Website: walmart
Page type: account-selection
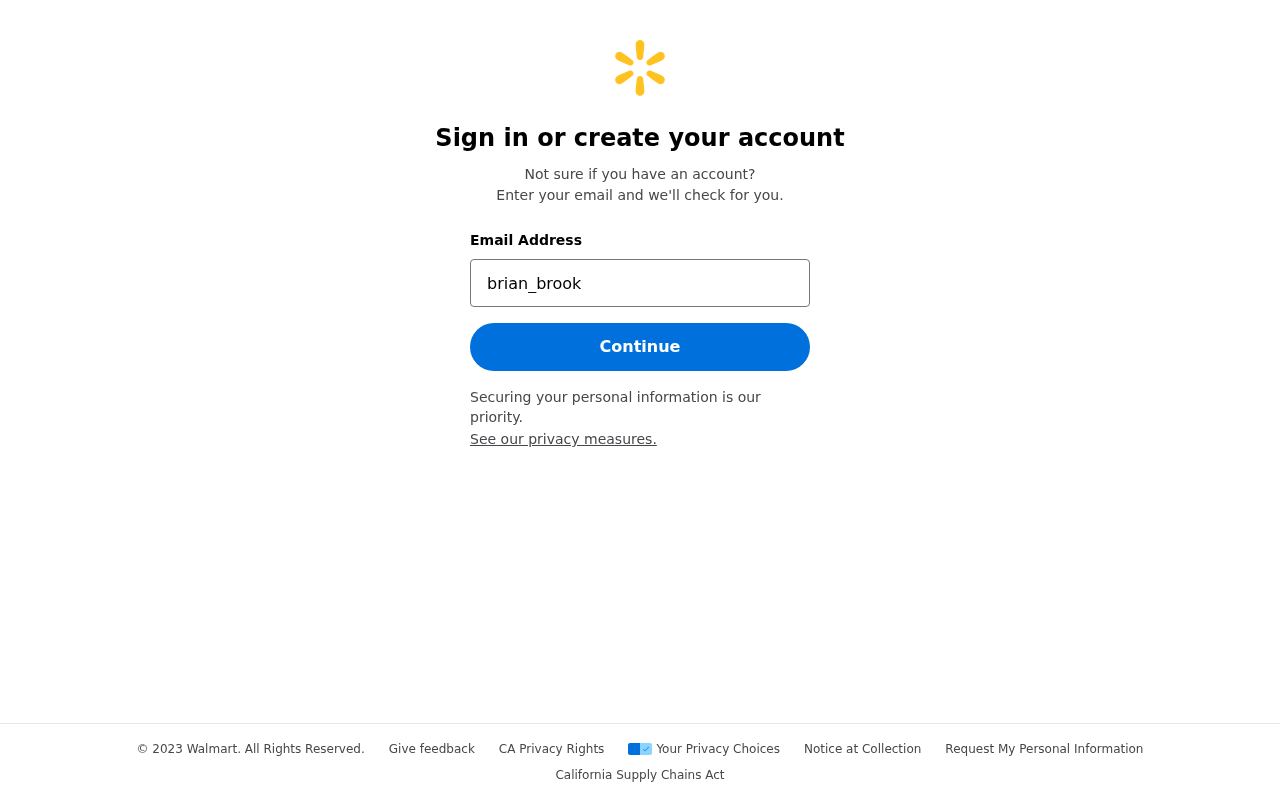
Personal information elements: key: PII_EMAIL
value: brian_brooks@hotmail.com